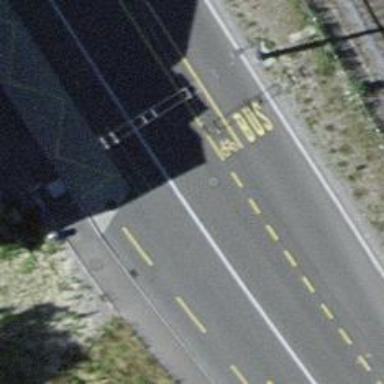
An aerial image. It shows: Bus stop for trolleybuses with designated stop position for public transport.